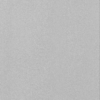
Label: dusty